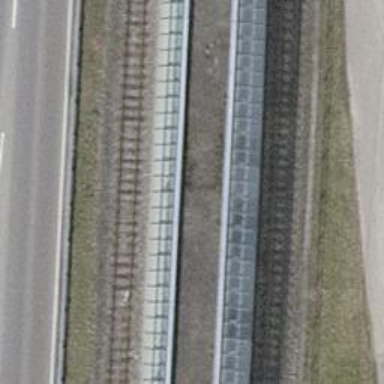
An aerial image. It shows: Public transport station located at railway halt.